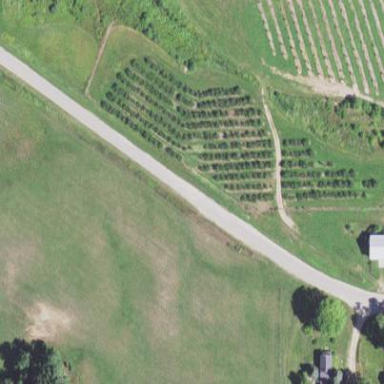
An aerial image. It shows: Orchard.